Question: Hi I have a PSPDFViewController embedded in a UINavigationController which I then have as the left controller in a splitview controller.
I have set the colour of the navbar to match the right hand controllers nav bar however it seems PSPDFKit is changeing the colour or alpha slightly. Is there any way I can turn this off?

Here is how I'm creating the controller:
'''
PSPDFViewController *pspdfController = [[PSPDFViewController alloc] initWithDocument:document];
UINavigationController *pspdfNavigationController = [[UINavigationController alloc] initWithRootViewController:pspdfController];
pspdfNavigationController.barTintColor = [[UIColor alloc] initWithRed:252.0/255.0 green:14.0/255.0 blue:47.0/255.0 alpha:1.0];;
pspdfNavigationController.backgroundColor = [[[UIColor alloc] initWithRed:252.0/255.0 green:14.0/255.0 blue:47.0/255.0 alpha:1.0];
pspdfNavigationController.tintColor = [UIColor whiteColor];
navbar.translucent = NO;
'''
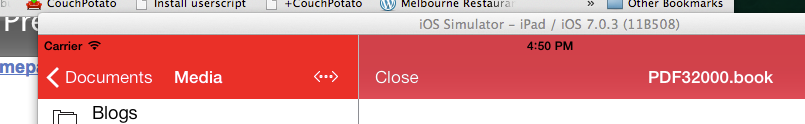
Answer: Lulz:
'''
self.transparentHUD = NO;
'''